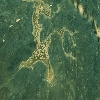
Label: land